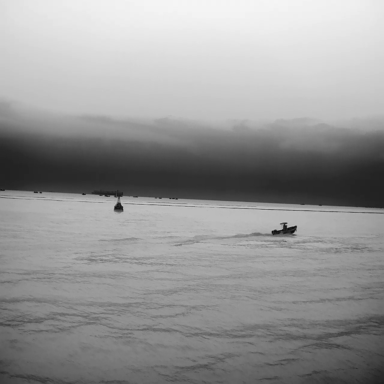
There are two objects shown in the infrared image, including a canoe, and a sailboat.